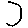
Label: moon